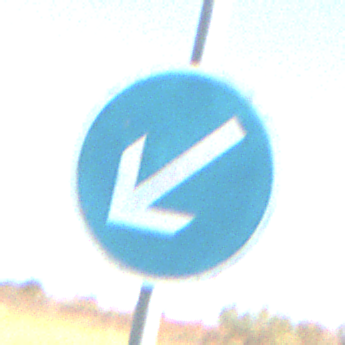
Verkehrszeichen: VorgeschriebeneVorbeifahrtLinks
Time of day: MorningAfternoon
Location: Outdoor (Nature)
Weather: Clear
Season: Autumn
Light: Natural